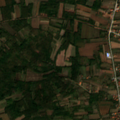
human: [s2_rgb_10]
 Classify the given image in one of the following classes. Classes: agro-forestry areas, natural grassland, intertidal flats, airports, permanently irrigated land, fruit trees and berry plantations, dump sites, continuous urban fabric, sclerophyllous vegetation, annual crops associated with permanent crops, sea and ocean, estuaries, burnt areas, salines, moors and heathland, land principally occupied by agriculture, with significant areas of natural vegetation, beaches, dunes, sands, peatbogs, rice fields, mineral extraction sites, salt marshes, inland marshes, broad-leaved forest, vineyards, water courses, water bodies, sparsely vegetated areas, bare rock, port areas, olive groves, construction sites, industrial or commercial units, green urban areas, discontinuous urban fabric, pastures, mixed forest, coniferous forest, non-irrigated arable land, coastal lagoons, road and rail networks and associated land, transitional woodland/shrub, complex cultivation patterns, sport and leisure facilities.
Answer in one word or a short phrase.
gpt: discontinuous urban fabric, complex cultivation patterns, land principally occupied by agriculture, with significant areas of natural vegetation, broad-leaved forest